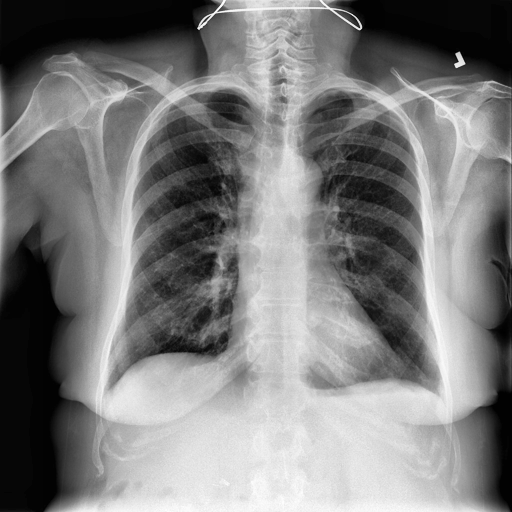
Finding: NORMAL